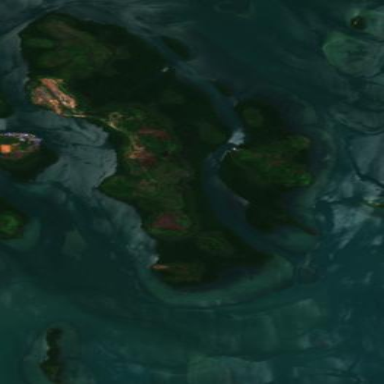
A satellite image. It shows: Island with natural coastline.